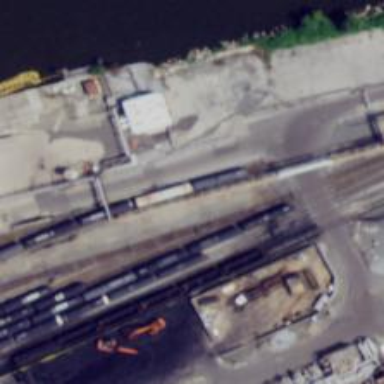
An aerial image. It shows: Railway yard.